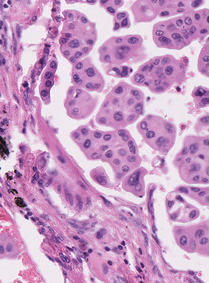
Tumor epithelial tissue: yes
Tumor-associated stroma tissue: yes
Normal tissue: no